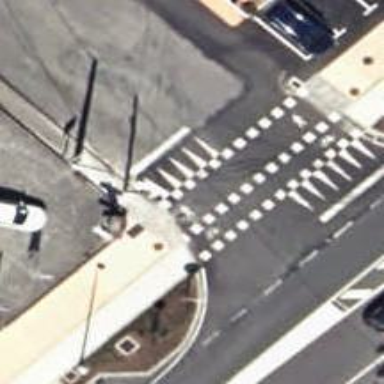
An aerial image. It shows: Zebra crossing with markings.